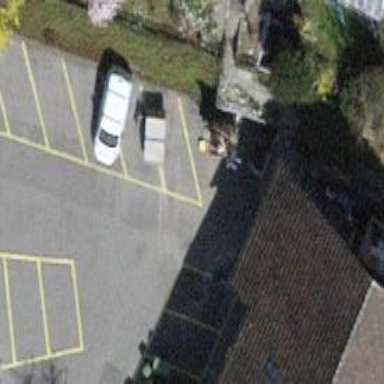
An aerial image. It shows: Parking aisle designated as service road.